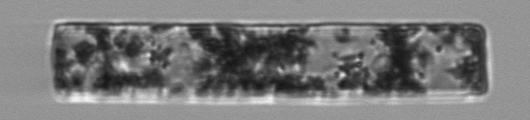
Label: Guinardia_flaccida